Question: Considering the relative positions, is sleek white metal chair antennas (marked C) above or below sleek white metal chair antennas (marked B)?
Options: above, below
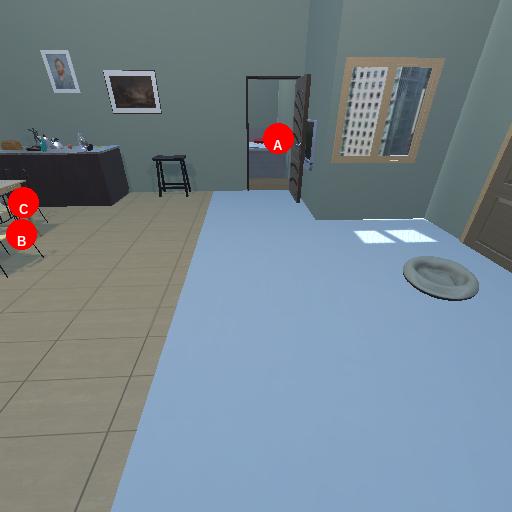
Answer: above